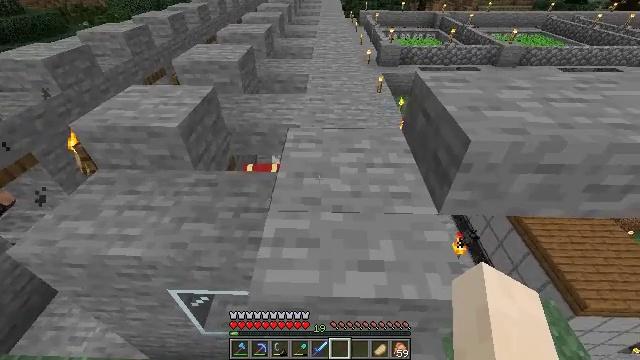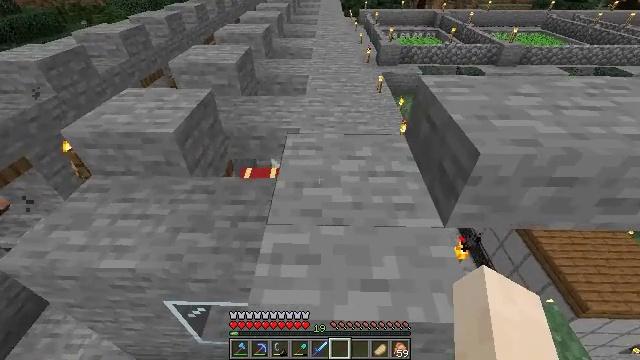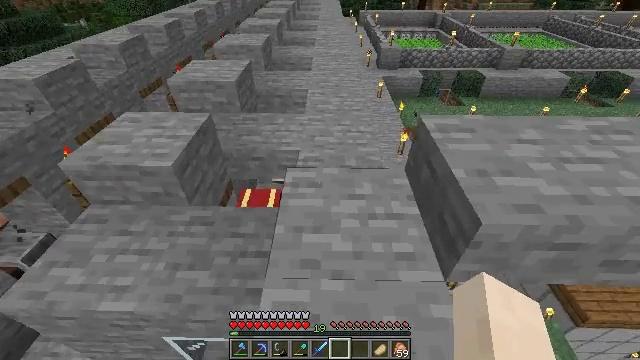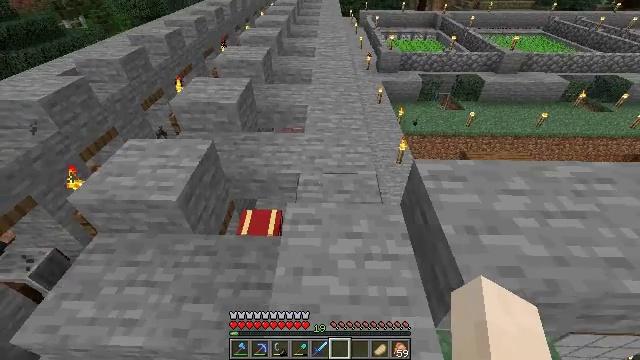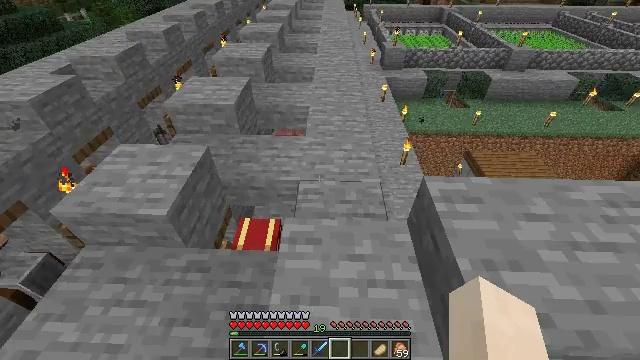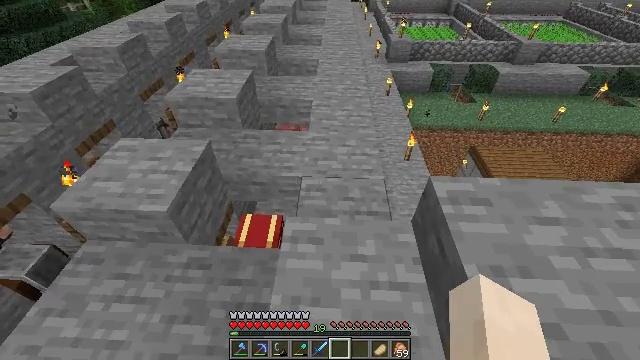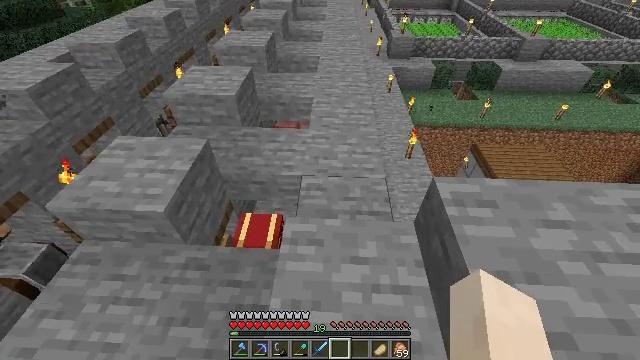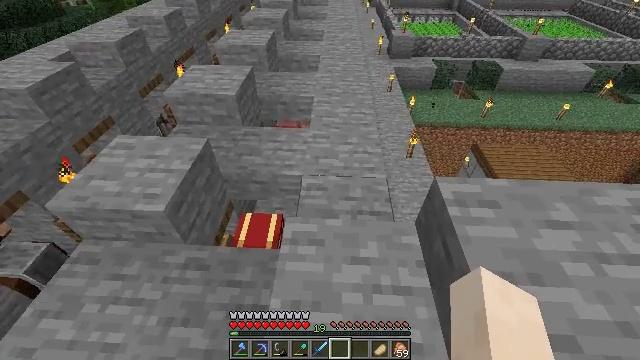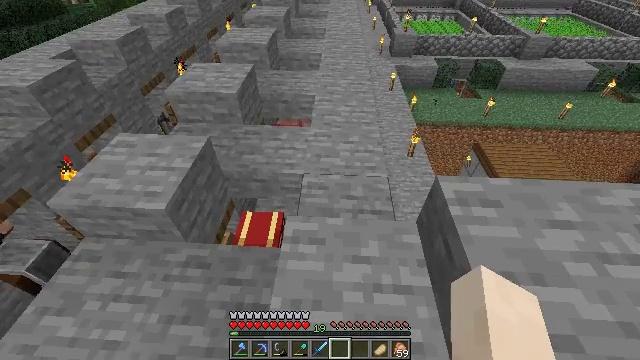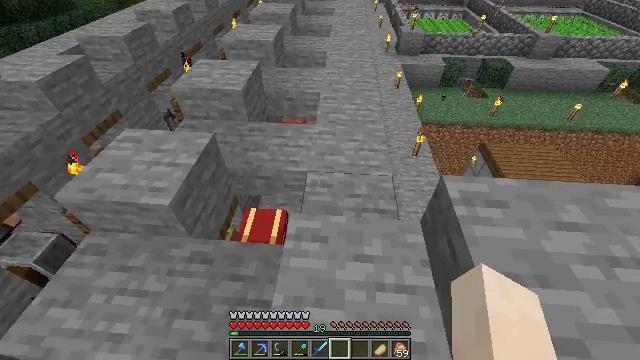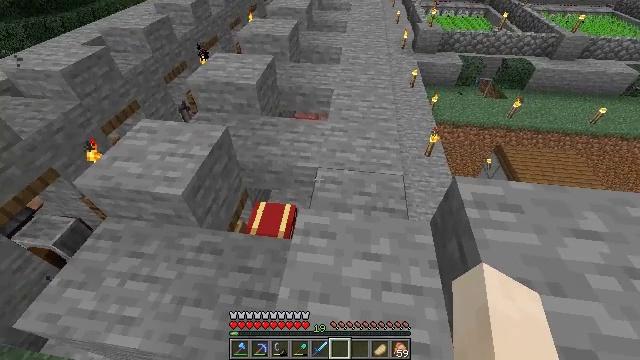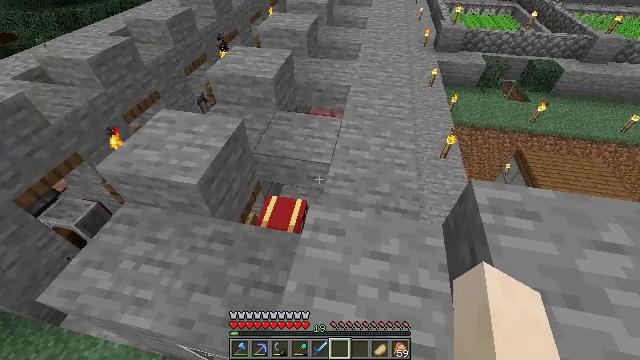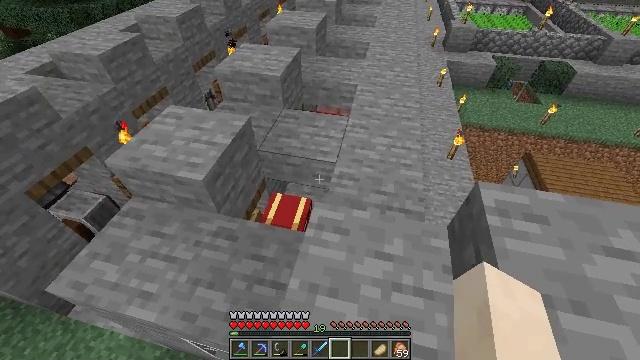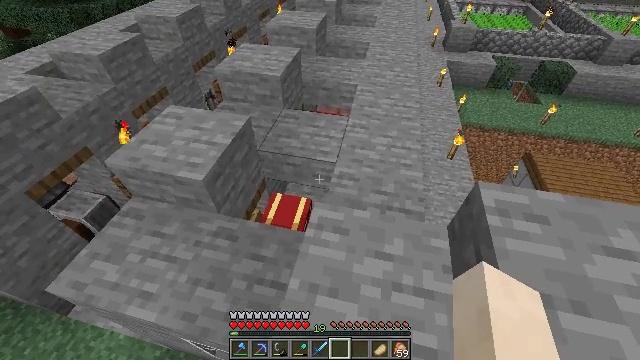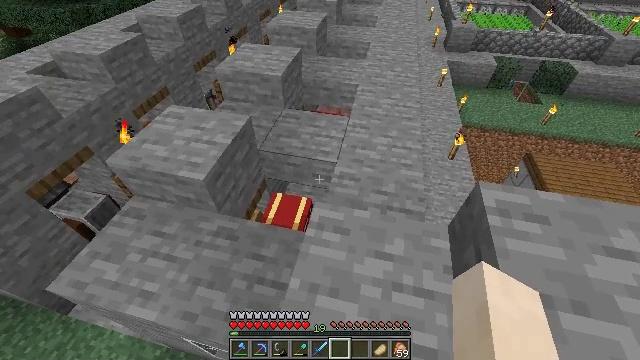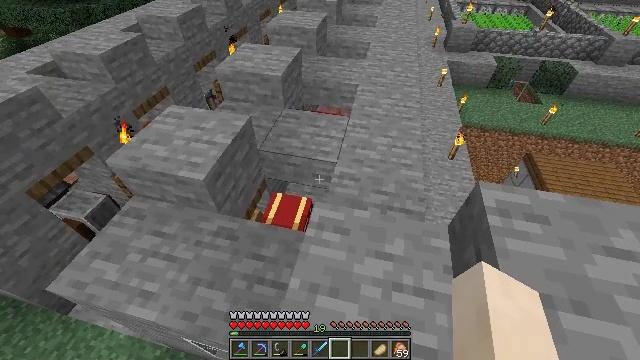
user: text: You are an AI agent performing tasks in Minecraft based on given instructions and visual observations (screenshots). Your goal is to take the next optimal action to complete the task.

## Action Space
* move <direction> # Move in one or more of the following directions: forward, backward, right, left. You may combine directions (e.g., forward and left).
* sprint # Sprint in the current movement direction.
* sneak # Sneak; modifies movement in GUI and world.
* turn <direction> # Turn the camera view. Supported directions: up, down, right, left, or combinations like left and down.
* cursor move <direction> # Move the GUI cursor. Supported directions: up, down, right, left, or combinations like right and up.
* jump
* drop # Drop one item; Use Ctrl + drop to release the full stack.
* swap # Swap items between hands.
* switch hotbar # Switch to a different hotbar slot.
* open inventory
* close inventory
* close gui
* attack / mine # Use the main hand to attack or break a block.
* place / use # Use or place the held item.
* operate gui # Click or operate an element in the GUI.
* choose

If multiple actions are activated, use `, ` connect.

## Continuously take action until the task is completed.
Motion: motion action
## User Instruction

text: Craft some smooth stone slab in the crafting menu.
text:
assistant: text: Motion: move forward
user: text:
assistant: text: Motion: move forward
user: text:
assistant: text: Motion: move forward
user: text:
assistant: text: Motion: turn down
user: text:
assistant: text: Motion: turn down
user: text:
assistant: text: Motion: no_op
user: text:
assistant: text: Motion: no_op
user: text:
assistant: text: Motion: no_op
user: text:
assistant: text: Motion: turn left
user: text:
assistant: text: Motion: turn left
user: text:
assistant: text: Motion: turn left
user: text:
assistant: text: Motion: turn left
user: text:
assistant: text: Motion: no_op
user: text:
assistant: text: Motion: no_op
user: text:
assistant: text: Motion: no_op
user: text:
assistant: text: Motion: no_op
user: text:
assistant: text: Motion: no_op
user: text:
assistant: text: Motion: no_op
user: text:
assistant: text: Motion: no_op
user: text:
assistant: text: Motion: no_op
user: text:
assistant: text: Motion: no_op
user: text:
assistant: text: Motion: no_op
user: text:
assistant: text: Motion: no_op
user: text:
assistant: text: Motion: no_op
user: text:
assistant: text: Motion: no_op
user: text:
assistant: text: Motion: no_op
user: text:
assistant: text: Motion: no_op
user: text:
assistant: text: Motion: no_op
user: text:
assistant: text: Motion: no_op
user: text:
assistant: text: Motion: no_op